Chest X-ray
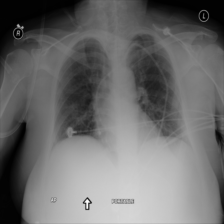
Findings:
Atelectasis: negative
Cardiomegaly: negative
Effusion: negative
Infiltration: negative
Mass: negative
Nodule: negative
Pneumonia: negative
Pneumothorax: negative
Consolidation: negative
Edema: negative
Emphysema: negative
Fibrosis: negative
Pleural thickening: negative
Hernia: negative